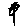
Label: flower